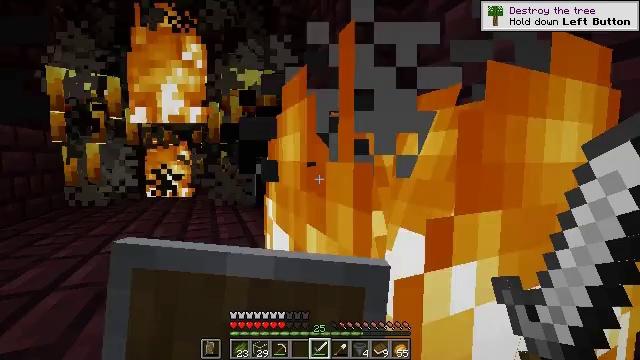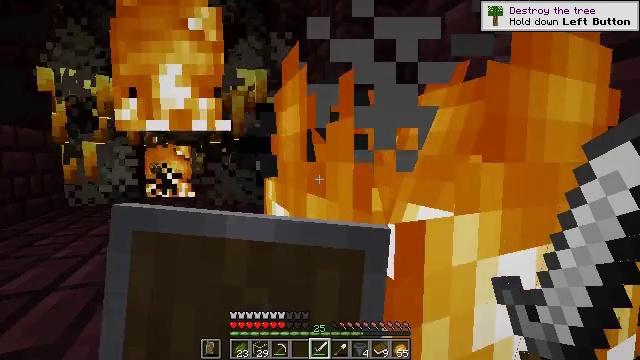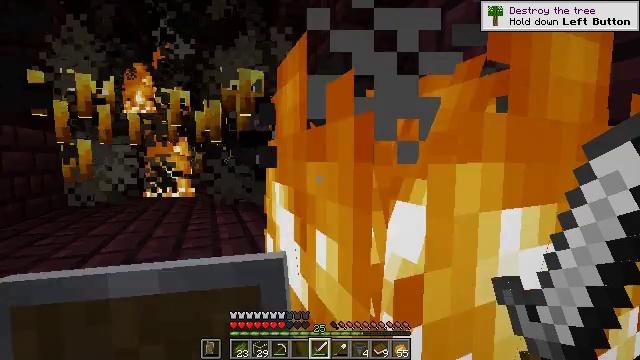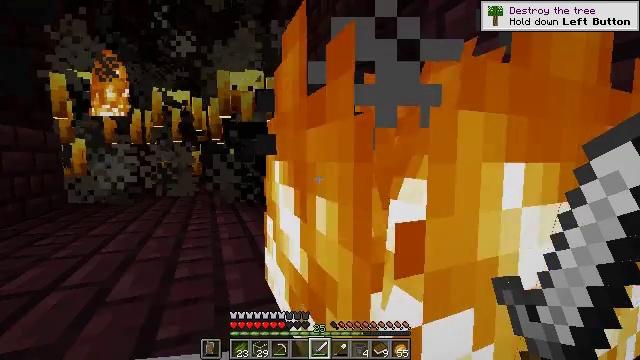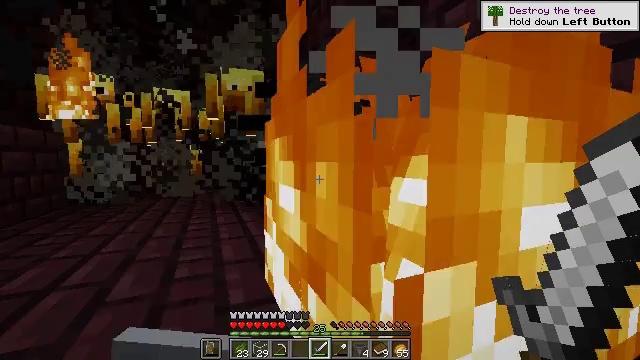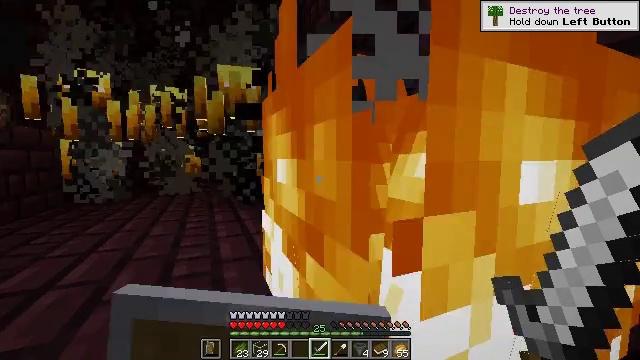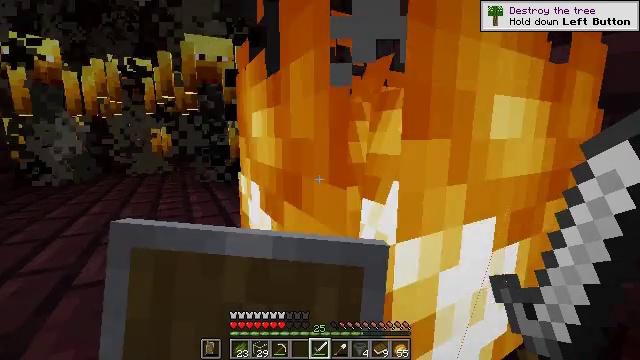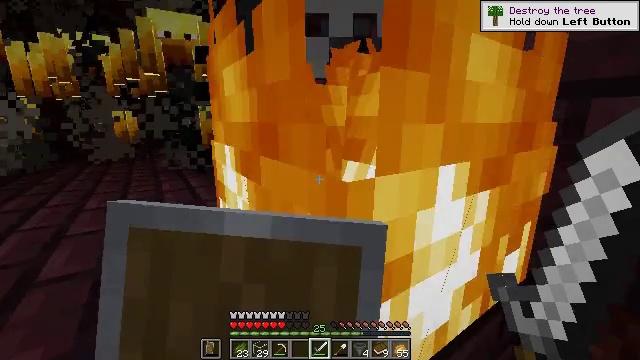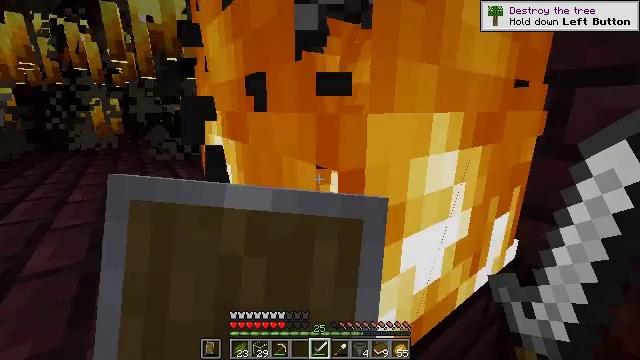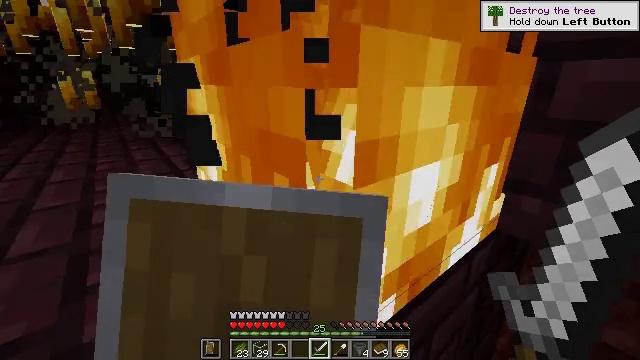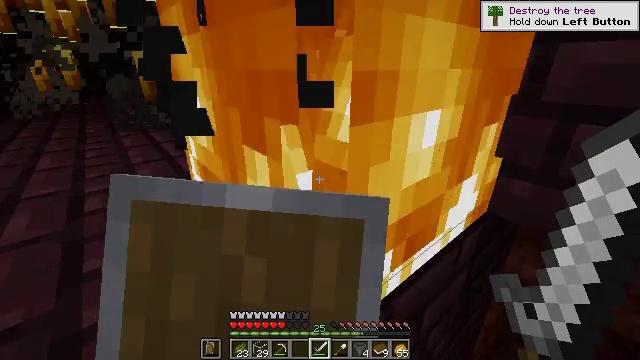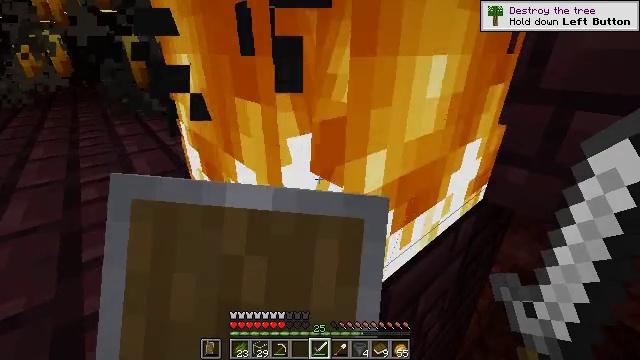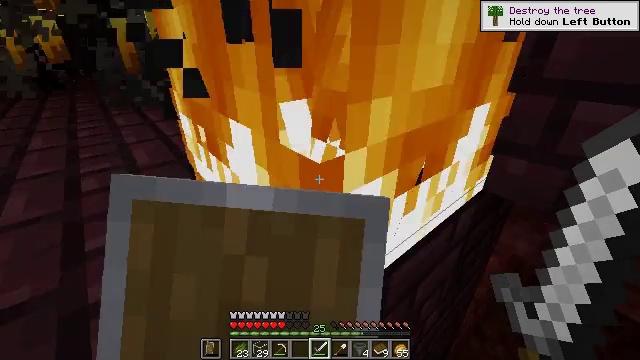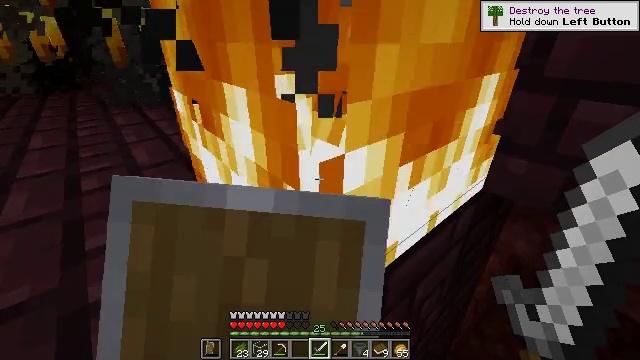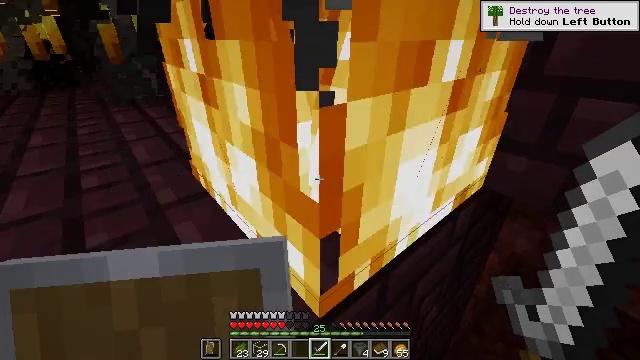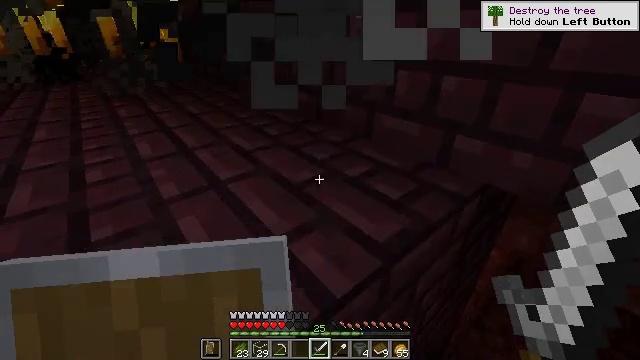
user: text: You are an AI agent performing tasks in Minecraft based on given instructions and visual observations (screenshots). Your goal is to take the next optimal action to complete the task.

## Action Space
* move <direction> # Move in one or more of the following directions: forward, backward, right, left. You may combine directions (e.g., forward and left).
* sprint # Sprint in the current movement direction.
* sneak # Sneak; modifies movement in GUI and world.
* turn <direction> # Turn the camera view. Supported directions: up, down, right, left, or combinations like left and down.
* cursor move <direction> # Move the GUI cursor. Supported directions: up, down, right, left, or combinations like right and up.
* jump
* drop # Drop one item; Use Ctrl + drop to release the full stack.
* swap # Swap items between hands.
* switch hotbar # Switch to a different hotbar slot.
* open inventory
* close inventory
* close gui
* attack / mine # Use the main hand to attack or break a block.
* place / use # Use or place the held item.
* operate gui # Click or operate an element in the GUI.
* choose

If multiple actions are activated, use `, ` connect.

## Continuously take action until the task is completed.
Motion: motion action
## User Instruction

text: Extinguish the fire.
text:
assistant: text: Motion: use / place
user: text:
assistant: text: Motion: use / place
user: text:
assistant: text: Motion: use / place
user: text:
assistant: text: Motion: use / place
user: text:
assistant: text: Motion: use / place
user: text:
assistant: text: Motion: turn right and down, use / place
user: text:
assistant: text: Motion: turn right and down, use / place
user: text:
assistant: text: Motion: turn right and down, use / place
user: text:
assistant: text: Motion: turn right and down, use / place
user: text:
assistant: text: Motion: turn right and down, use / place
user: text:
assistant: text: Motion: turn down, use / place
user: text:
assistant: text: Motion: turn down, use / place
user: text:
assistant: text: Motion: use / place
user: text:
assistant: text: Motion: no_op
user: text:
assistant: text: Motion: turn down, attack / mine
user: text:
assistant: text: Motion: turn left, attack / mine
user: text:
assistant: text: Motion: turn left, attack / mine
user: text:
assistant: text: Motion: turn left and up
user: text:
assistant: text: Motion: move forward, turn left and up
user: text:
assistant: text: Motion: jump